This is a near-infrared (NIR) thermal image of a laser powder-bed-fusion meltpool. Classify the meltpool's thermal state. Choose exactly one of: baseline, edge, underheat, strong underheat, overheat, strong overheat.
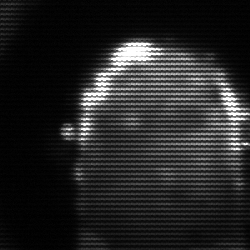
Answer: baseline